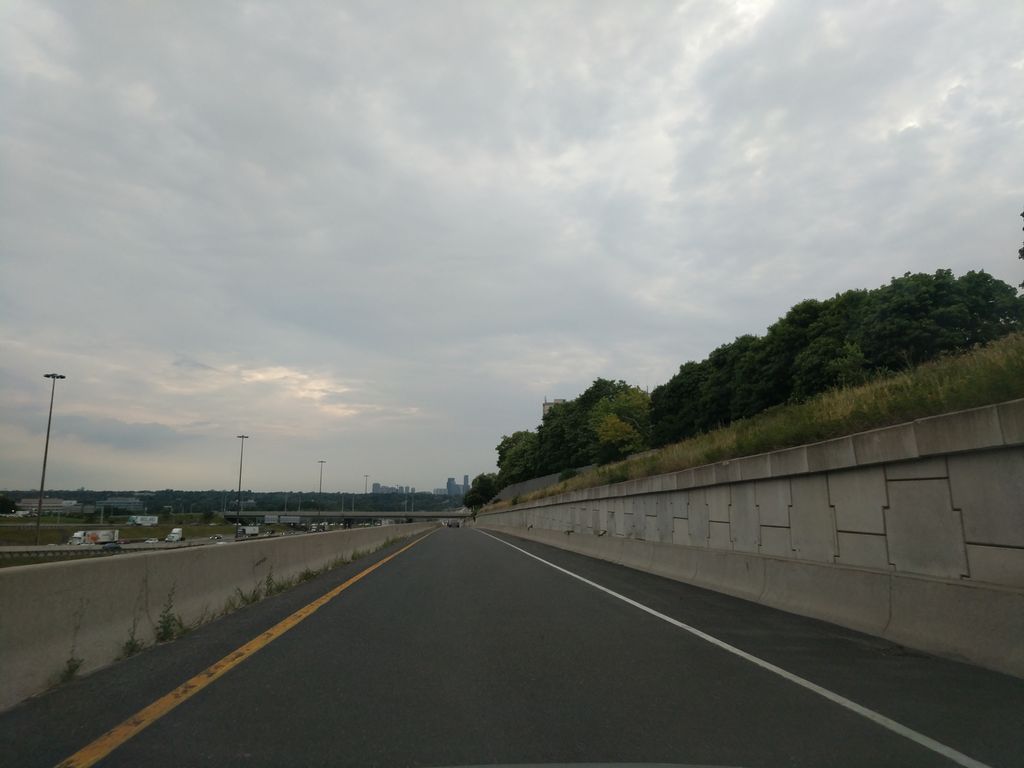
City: toronto